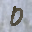
Label: 0